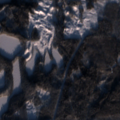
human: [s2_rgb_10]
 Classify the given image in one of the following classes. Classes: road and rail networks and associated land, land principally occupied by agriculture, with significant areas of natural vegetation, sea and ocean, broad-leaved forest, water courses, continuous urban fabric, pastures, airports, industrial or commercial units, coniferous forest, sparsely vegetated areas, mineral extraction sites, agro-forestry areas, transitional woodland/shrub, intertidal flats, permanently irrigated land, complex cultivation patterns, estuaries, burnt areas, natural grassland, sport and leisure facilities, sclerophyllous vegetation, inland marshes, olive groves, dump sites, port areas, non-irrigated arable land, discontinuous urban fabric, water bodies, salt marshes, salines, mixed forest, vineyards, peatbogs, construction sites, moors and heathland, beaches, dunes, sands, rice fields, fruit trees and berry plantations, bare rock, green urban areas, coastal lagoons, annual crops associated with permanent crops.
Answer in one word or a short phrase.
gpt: coniferous forest, mixed forest, transitional woodland/shrub